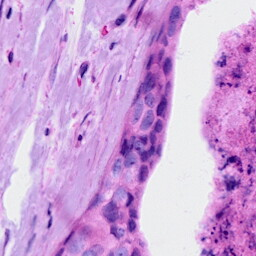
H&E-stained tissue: Breast